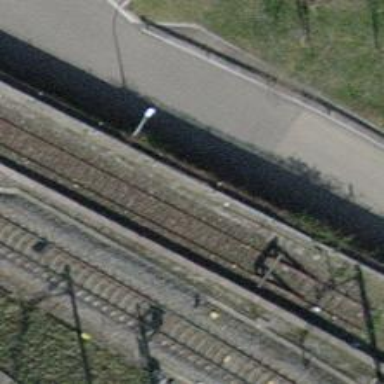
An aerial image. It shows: Railway buffer stop.